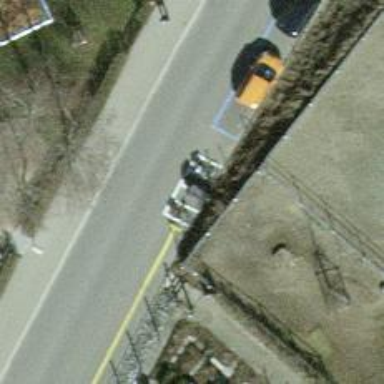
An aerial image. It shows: Bicycle parking facility.